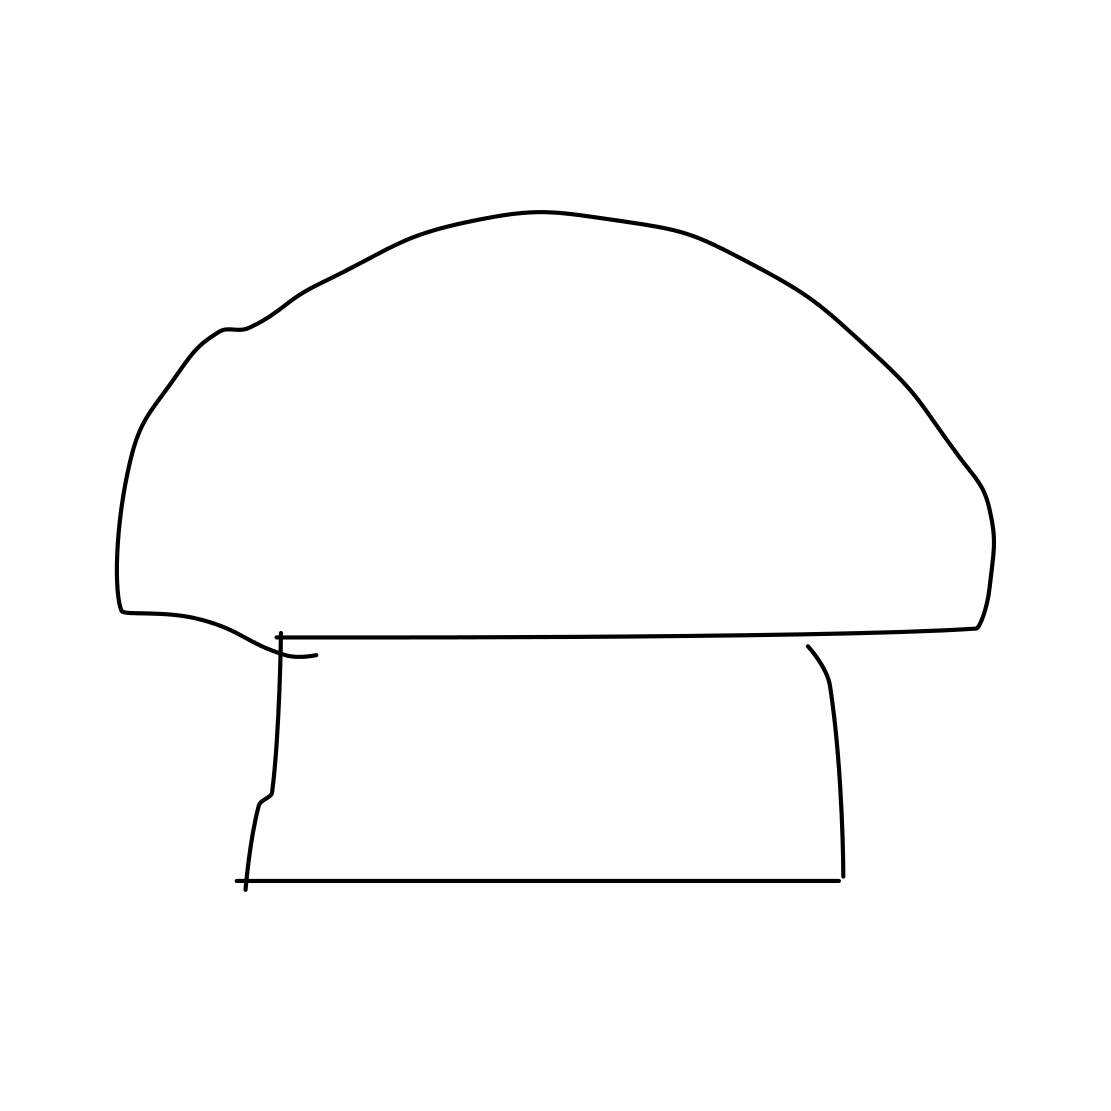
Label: mushroom